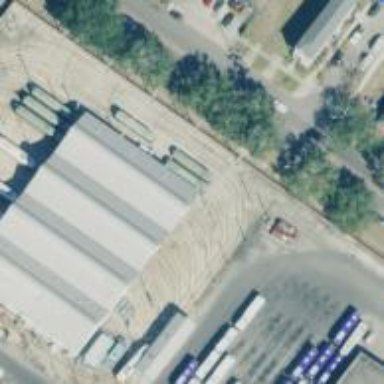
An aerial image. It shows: Tram railway tunnel passing through building's service yard.